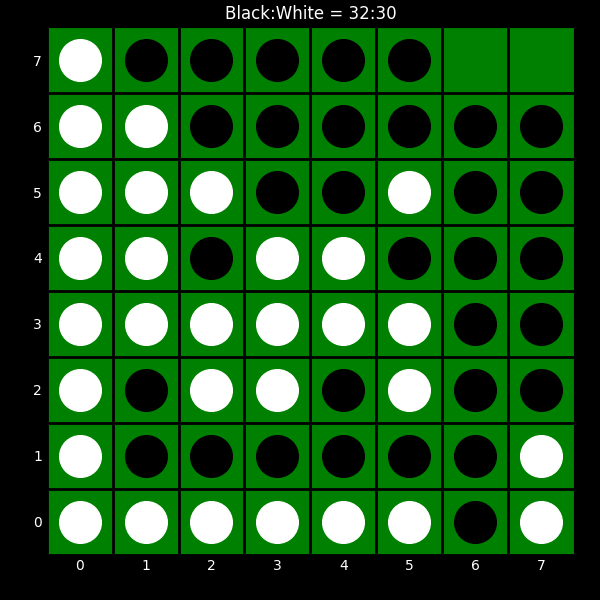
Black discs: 32
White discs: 30